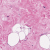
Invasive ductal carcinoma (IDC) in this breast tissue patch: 0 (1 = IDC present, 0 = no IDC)